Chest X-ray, PA view. Patient: 56 years old, sex M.
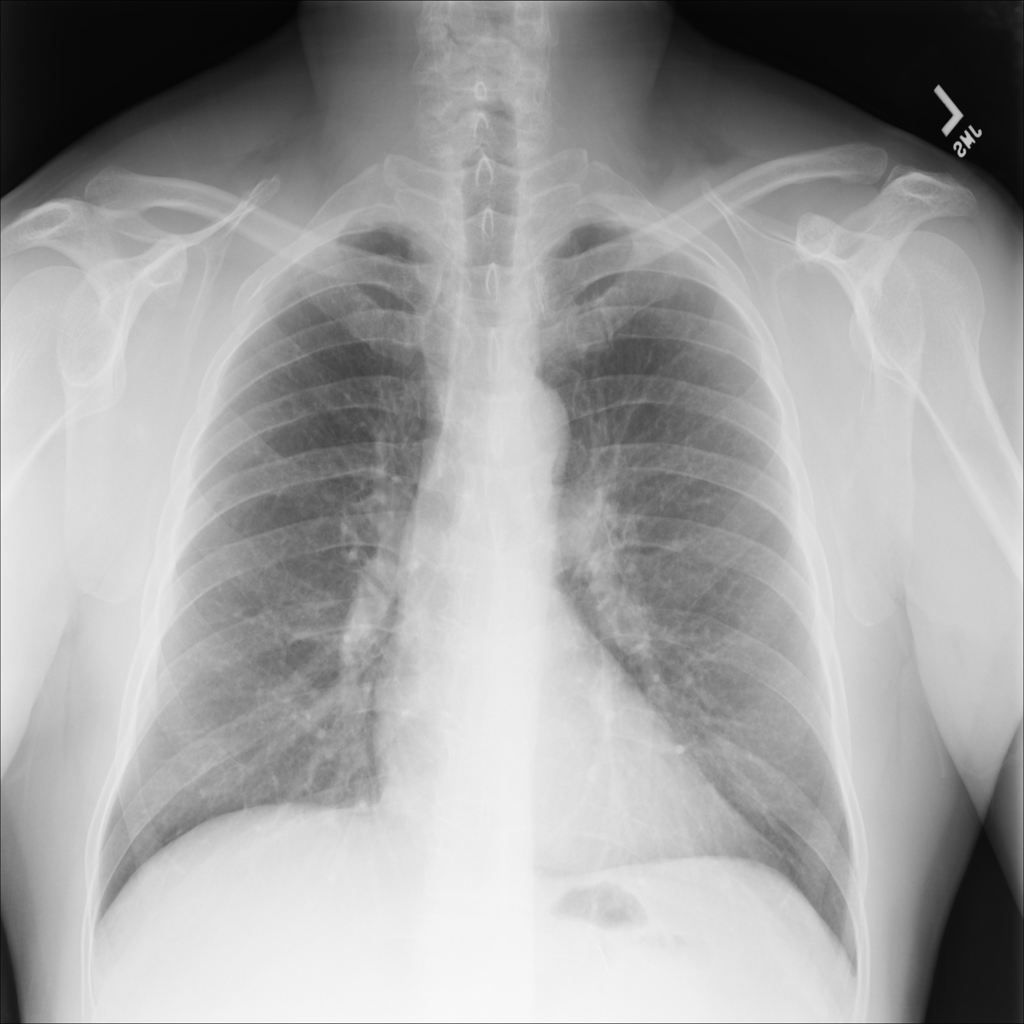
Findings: No Finding